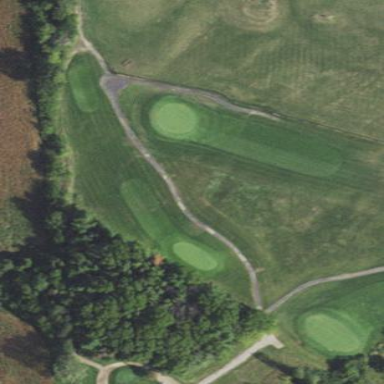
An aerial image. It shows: Golf rough area.